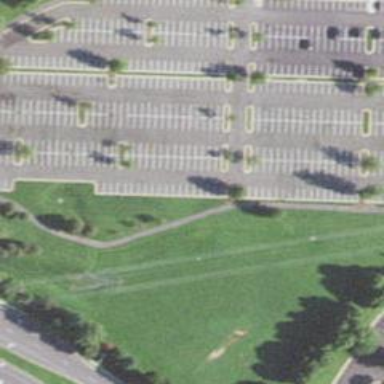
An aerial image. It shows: Parking area with surface.